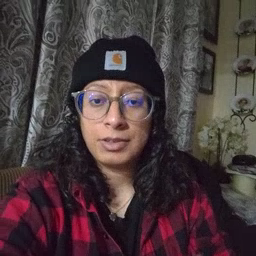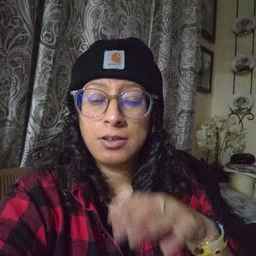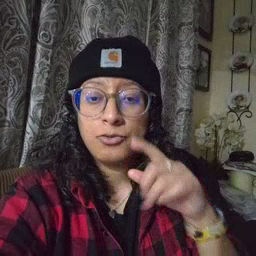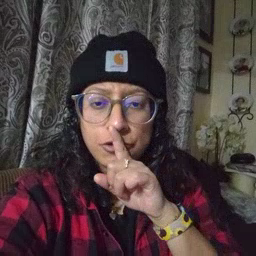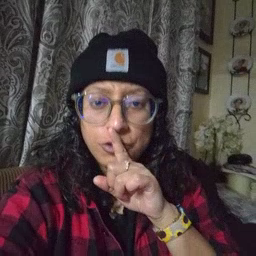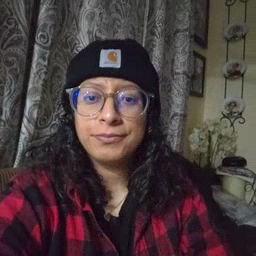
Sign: shhh